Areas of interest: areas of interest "Training Institution"
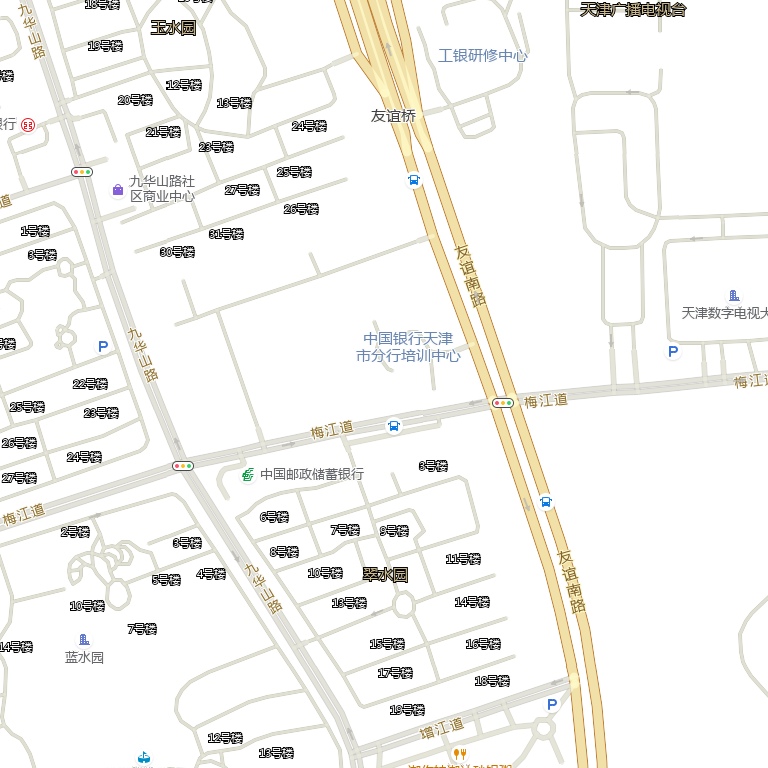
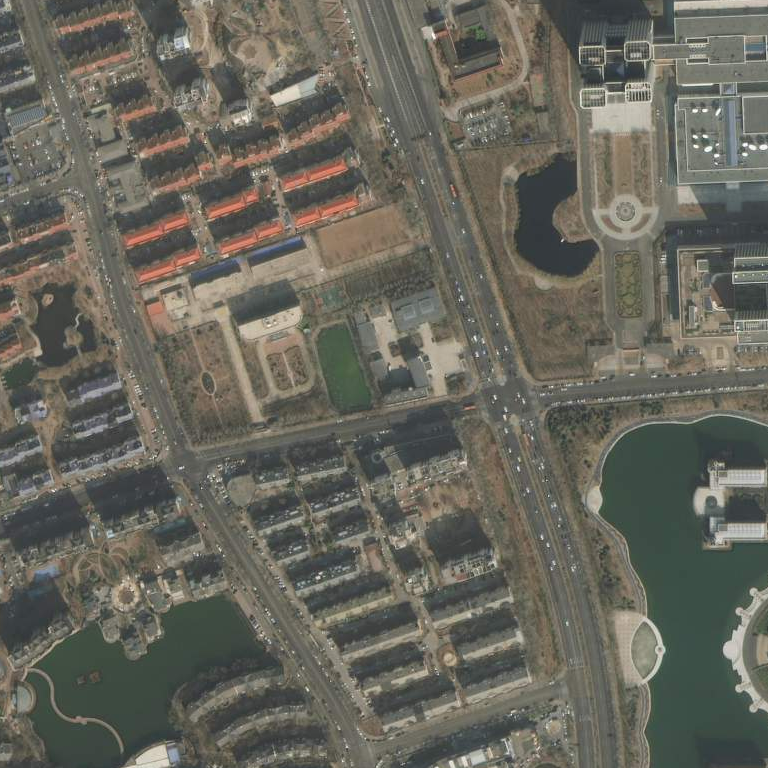